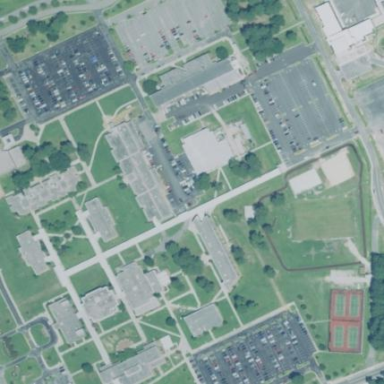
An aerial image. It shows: College.